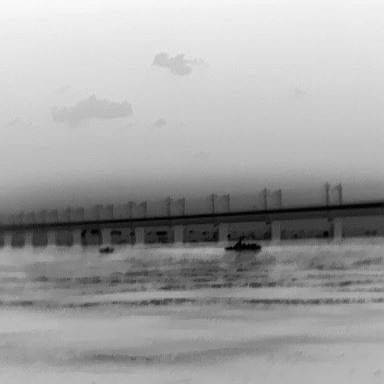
There is a canoe in the infrared image.